Field crop: tomato
Growth stage: 1
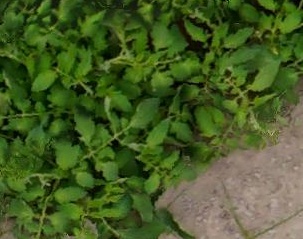
Species: tomato